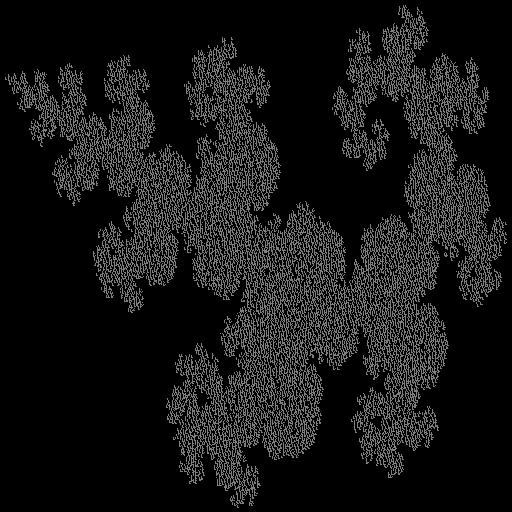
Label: a2